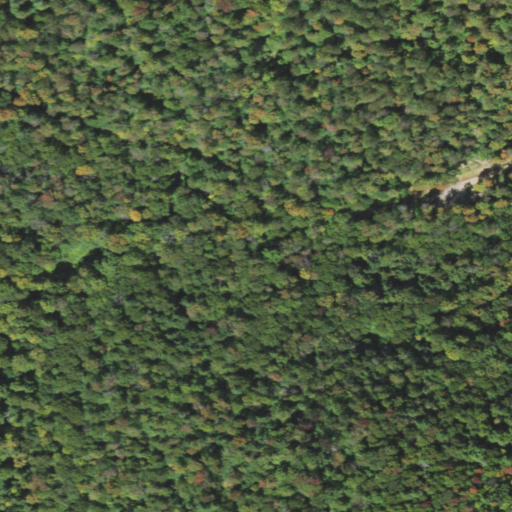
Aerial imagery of valley in Pennsylvania named Pheasant Hollow containing deciduous forest, mixed forest, evergreen forest, and shrub